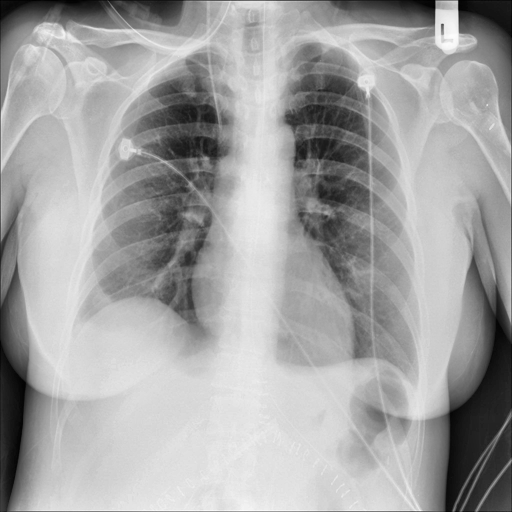
Finding: NORMAL